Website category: phone
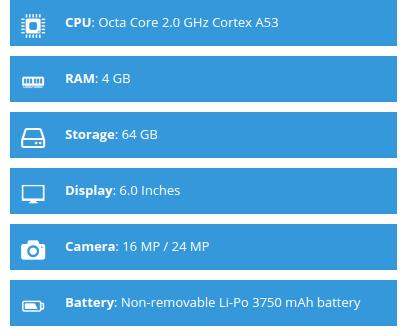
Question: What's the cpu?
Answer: Octa Core 2.0 GHz Cortex A53

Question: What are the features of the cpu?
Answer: Octa Core 2.0 GHz Cortex A53

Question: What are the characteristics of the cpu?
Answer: Octa Core 2.0 GHz Cortex A53

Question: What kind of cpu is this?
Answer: Octa Core 2.0 GHz Cortex A53

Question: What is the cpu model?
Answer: Octa Core 2.0 GHz Cortex A53

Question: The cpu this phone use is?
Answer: Octa Core 2.0 GHz Cortex A53

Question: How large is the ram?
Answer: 4 GB

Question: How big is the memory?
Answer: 4 GB

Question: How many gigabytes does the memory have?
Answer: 4 GB

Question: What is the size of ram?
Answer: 4 GB

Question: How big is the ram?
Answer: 4 GB

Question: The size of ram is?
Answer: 4 GB

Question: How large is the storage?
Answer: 64 GB

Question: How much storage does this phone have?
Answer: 64 GB

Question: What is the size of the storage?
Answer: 64 GB

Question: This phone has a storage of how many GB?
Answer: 64 GB

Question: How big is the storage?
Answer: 64 GB

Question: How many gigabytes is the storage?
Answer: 64 GB

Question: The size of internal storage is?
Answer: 64 GB

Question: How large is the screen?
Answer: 6.0 Inches

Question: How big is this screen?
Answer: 6.0 Inches

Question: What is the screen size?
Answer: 6.0 Inches

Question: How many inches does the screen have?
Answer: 6.0 Inches

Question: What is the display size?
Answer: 6.0 Inches

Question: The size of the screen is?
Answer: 6.0 Inches

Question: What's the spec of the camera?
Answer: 16 MP / 24 MP

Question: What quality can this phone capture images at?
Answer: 16 MP / 24 MP

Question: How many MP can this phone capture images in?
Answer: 16 MP / 24 MP

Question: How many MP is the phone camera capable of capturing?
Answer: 16 MP / 24 MP

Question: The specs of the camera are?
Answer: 16 MP / 24 MP

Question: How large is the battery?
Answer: Non-removable Li-Po 3750 mAh battery

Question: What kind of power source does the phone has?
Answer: Non-removable Li-Po 3750 mAh battery

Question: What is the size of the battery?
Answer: Non-removable Li-Po 3750 mAh battery

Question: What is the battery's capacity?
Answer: Non-removable Li-Po 3750 mAh battery

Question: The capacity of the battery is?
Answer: Non-removable Li-Po 3750 mAh battery